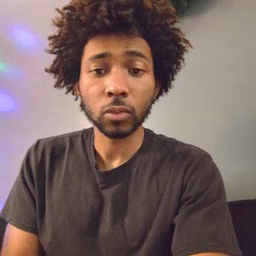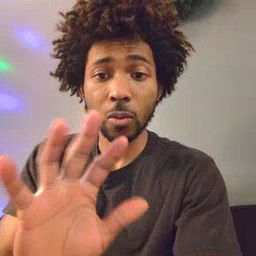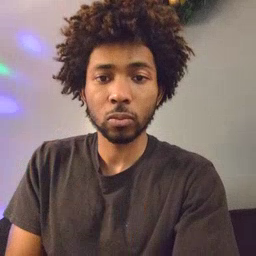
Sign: hello